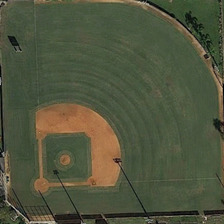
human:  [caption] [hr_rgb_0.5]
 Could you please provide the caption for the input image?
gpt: many tall trees were planted around the baseball field .

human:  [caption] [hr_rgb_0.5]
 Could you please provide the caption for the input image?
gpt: this is a very big baseball field .

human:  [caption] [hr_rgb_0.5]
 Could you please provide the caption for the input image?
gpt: this is a very big baseball field .

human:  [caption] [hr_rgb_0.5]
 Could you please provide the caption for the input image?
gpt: many tall trees were planted around the baseball field .

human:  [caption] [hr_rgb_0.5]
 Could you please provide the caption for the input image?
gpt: this is a very big baseball field .